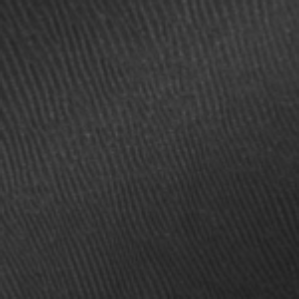
Label: frost